Field crop: maize
Growth stage: 2
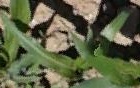
Species: maize